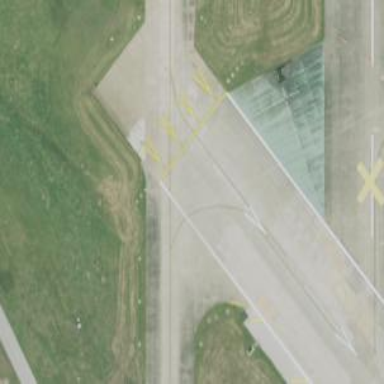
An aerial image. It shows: Image of taxiway at airport.